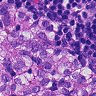
Metastatic tissue present: yes